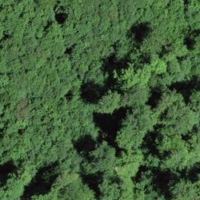
EUNIS habitat code: 41
Species observed at this site:
Allium ursinum